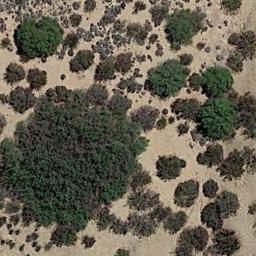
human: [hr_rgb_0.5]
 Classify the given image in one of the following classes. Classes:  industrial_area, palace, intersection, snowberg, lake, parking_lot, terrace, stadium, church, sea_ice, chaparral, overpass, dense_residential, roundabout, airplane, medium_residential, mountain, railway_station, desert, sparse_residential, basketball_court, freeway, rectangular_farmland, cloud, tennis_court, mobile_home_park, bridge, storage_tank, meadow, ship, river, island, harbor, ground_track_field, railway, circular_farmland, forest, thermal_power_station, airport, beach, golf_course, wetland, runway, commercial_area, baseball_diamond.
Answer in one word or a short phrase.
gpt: chaparral